Question: '''
Ext.define('GoogleMarkerModel', {
extend: 'Ext.data.Model',
fields: ['Locating','MainPower','Acc','PowerOff','Alarm','Speed','Direction','Latitude','Longitude','DateTime','MainID', 'DeviceID','IOState','OilState']
});
var MarkerStore = Ext.create('Ext.data.JsonStore', {
model: 'GoogleMarkerModel',
autoLoad: true,
proxy: {
type: 'ajax',
url: 'get-googlemarker.php',
baseParams: { //here you can define params you want to be sent on each request from this store
mainid: 'value1'
},
reader: {
type: 'json',
root: 'images'
}
}
});
tree.on('checkchange', function(node){
var data = node.data;
Ext.MessageBox.show({
title: 'Changed checkbox status',
msg: 'MainID: ' + data.MainID + ' <br /> Checkbox status: ' + data.checked,
icon: Ext.MessageBox.INFO
});
if (data.checked == true){
MarkerStore.load({
params: { //here you can define params on 'per request' basis
mainid: data.MainID,
}
})
var options = {
lat:MarkerStore[0].Latitude,
lng:MarkerStore[0].Longitude,
marker: {title:"Hello World!"},
listeners: {
click: function(e){
}
}
}
addDoctorLocation(options);
}
})
'''
And this is an example to get the return value
'''
http://localhost/GPS/examples/tabs/get-googlemarker.php?mainid=1
'''
return
'''
[{"ID":"1808","Locating":"1","MainPower":"0","Acc":"1","PowerOff":"1","Alarm":"128","Speed":"0","Direction":"293","Latitude":"5.391788482666016","Longitude":"100.29693603515625","DateTime":"2013-02-19 15:44:36","MainID":"1","IOState":"0","OilState":"0"}]
'''
This is the return value of get-googlemarker.php,
I want to get the Latitude value save in lat variable and Longitude save in longt variable. Something like this:
Find the row where MainID is 1 and get the column name Latitude value.
## UPDATE 2
'''
var lati,longi;
var record = MarkerStore.findRecord('MainID',data.MainID);
if(record) {
lati = record.get('Latitude');
longi = record.get('Longitude');
}
'''
The record return is null, can't find the MainID = 1? Why? data.MainID value is 1.
## UPDATE 3
'''
Ext.define('GoogleMarkerModel', {
extend: 'Ext.data.Model',
idProperty:'MainID',
fields: ['ID','Locating','MainPower','Acc','PowerOff','Alarm','Speed','Direction','Latitude','Longitude','DateTime','MainID','IOState','OilState']
});
var MarkerStore = Ext.create('Ext.data.JsonStore', {
model: 'GoogleMarkerModel',
autoLoad: true,
proxy: {
type: 'ajax',
url: 'get-googlemarker.php',
baseParams: { //here you can define params you want to be sent on each request from this store
mainid: 'value1'
},
reader: {
type: 'json',
idProperty : 'MainID',
}
}
});
'''
I have added idProperty, but still can't work.
ERROR

## LATEST CODE
'''
tree.on('checkchange', function(node){
var data = node.data;
if (data.checked == true){
MarkerStore.load({
params: { //here you can define params on 'per request' basis
mainid: data.MainID,
}
})
var lati,longi;
var recordPos = MarkerStore.findBy(function(rec,id){
return rec.data.MainID == data.MainID;
}, this);
if(recordPos > -1) {
var record = MarkerStore.getAt(recordPos);
lati = record.get('Latitude');
longi = record.get('Longitude');
}
Ext.MessageBox.show({
title: 'Changed checkbox status',
msg: 'MainID: ' + data.MainID + ' <br /> Checkbox status: ' + data.checked + ' <br /> lati: ' + lati + ' <br />',
icon: Ext.MessageBox.INFO
});
var options = {
lat:lati,
lng:longi,
marker: {title:"Hello World!"},
listeners: {
click: function(e){
}
}
}
addDoctorLocation(options);
}
})
'''
Still can't get the lati value. Any idea?
How to sure that MarkerStore having the data inside? I think MarkerStore are empty. How to check this?
## UPDATE 4
'''
var lati,longi;
var recordPos = MarkerStore.findRecord('MainID', '1');
lati = recordPos.get('Latitude');
longi = recordPos.get('Longitude');
'''
still can't work,recordPos is null. ERROR FOUND ON FIREBUG
'''
TypeError: recordPos is null
[Break On This Error]
lati = recordPos.get('Latitude');
'''
i think is the problem JSON store save the data from PHP
## UPDATE 5
i can sure that JSON store have data because i try to print all JSON store data with this code
'''
MarkerStore.on('load', function(store, records) {
for (var i = 0; i < records.length; i++) {
console.log(records[i].get('Latitude'));
};
});
'''
and it is having data print on console
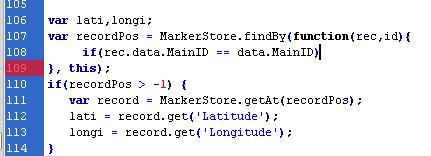
Answer: as 'sra' said you can set 'idProperty'
'''
var MarkerStore = Ext.create('Ext.data.JsonStore', {
model: 'GoogleMarkerModel',
autoLoad: true,
proxy: {
type: 'ajax',
url: 'get-googlemarker.php',
baseParams: {
mainid: 'value1'
},
reader: {
type: 'json',
root: 'images',
idProperty: 'MainId'
}
}
});
'''
then find record by 'MarkerStore.getById(123)' or 'MarkerStore.findRecord('MainId', 123)'
It seems extjs use === operator instead of == for compare two variable. then if a variable has int type and the other has string type then the comparsion may be false ( for example for "1" === 1).
then you should use 'MarkerStore.findRecord('MainId', '123')' instead.